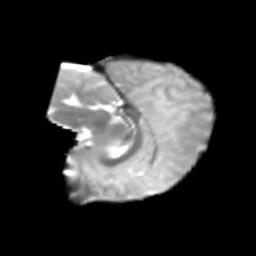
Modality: T2w
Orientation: sagittal
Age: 8
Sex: female
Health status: healthy